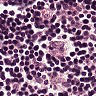
Metastatic tissue present: no